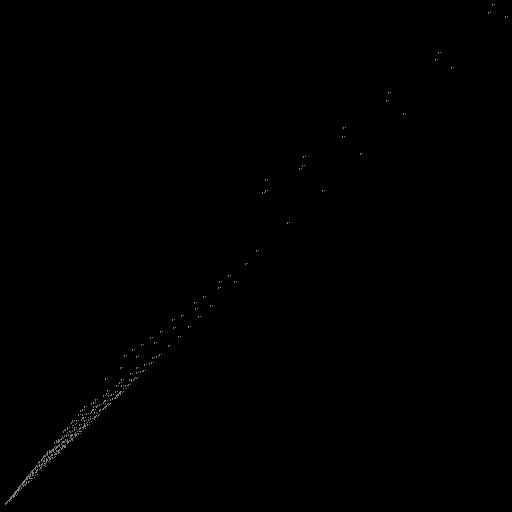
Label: drumlin